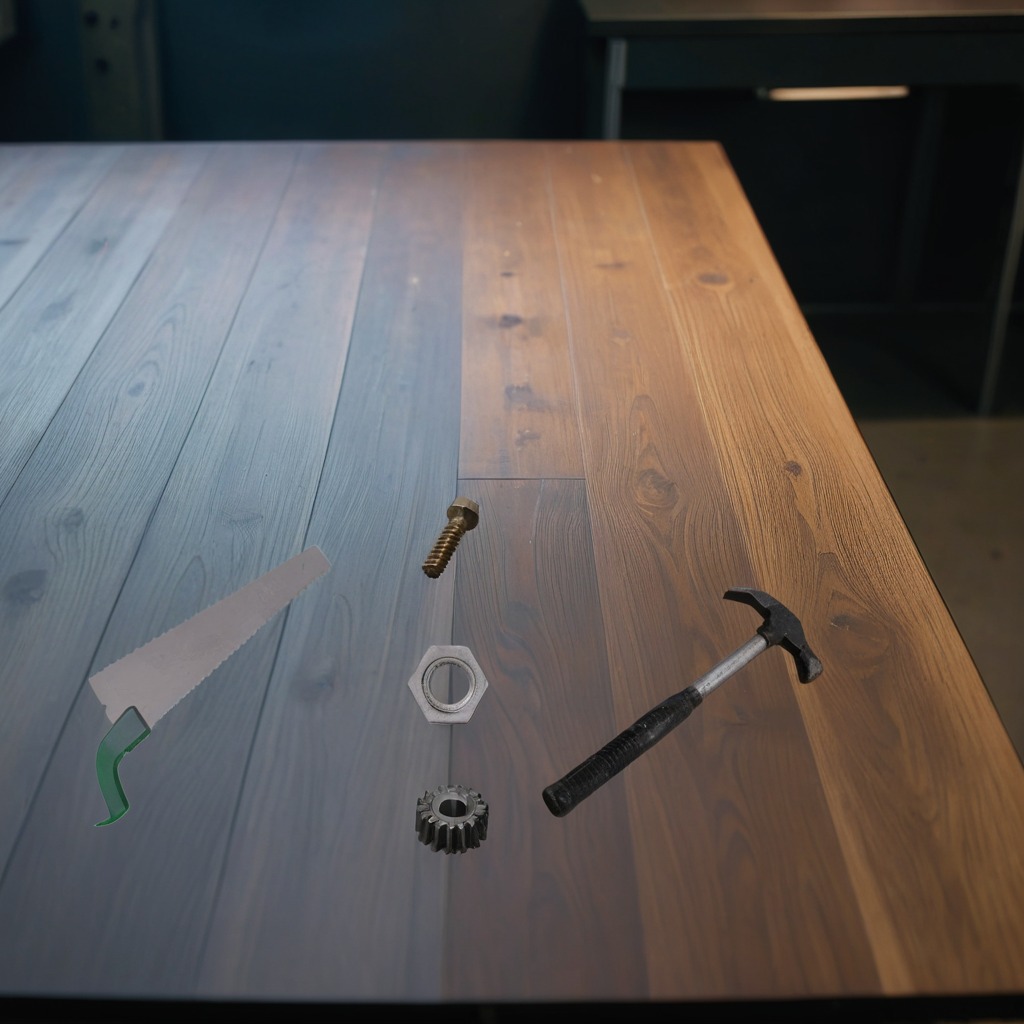
A metal gear with teeth, a metal machine screw, a hammer, a handheld metal saw, and a metal nut are lying on the table.